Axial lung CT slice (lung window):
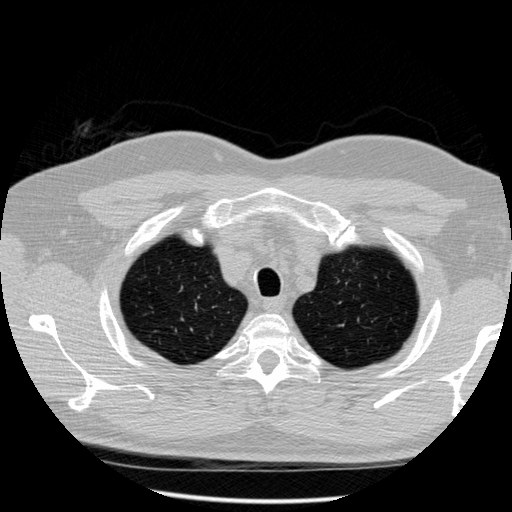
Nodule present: no